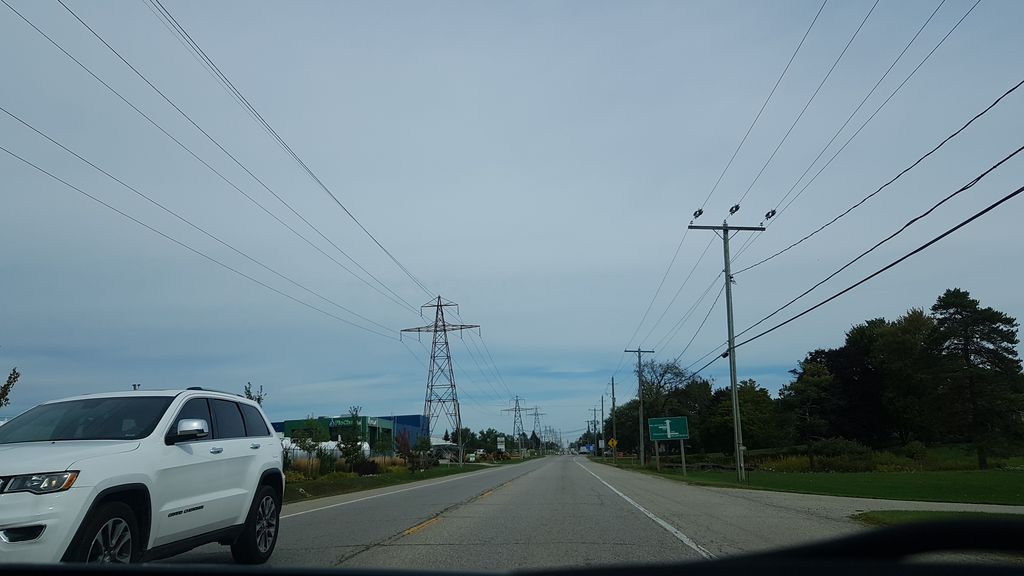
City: kitchener-waterloo